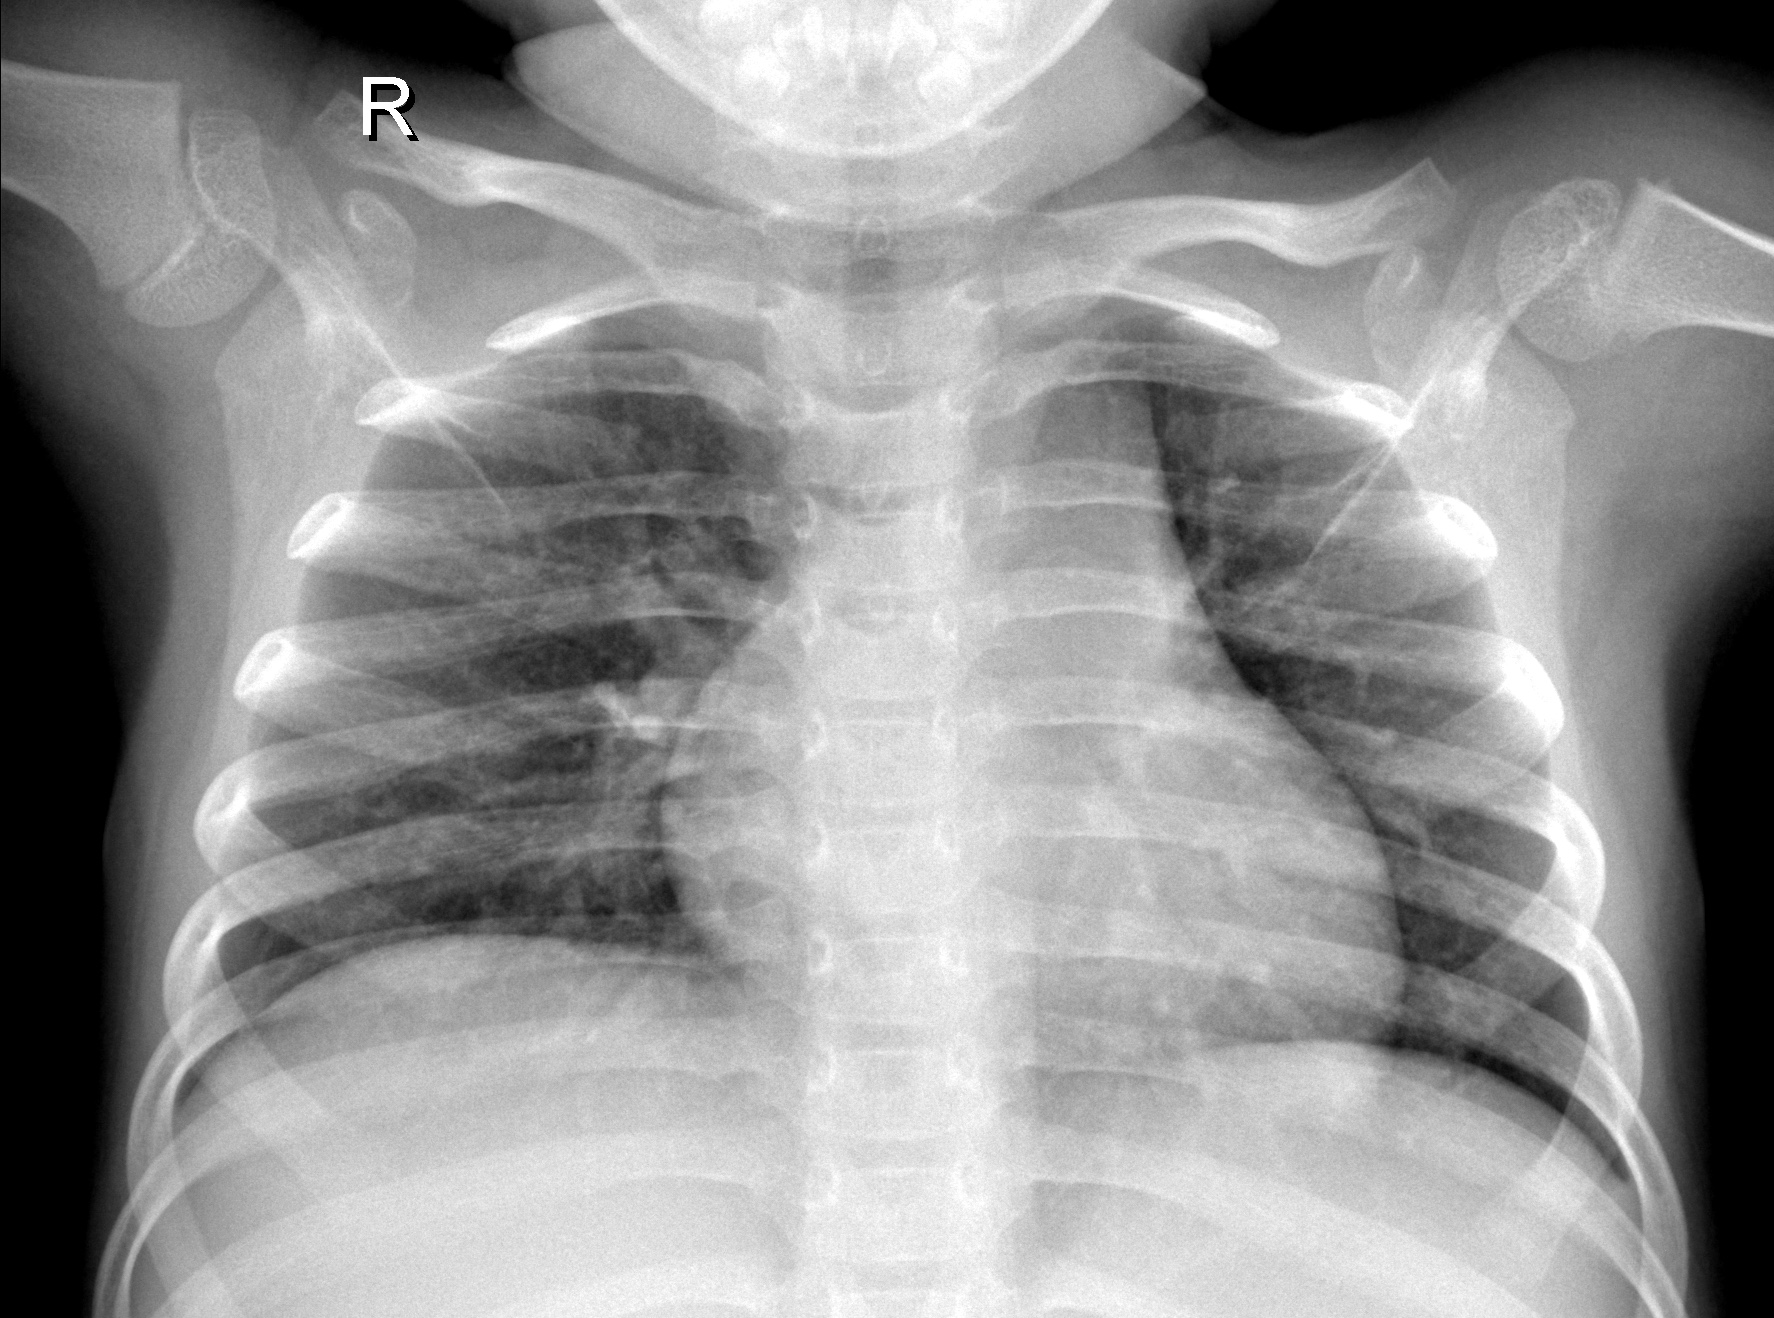
Diagnosis: NORMAL